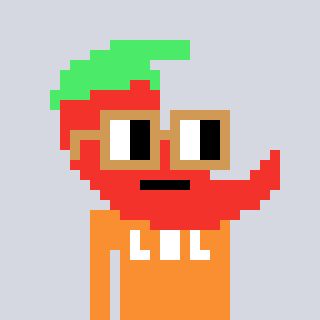
a pixel art character with square brown glasses, a chilli-shaped head and a orange-colored body on a cool background